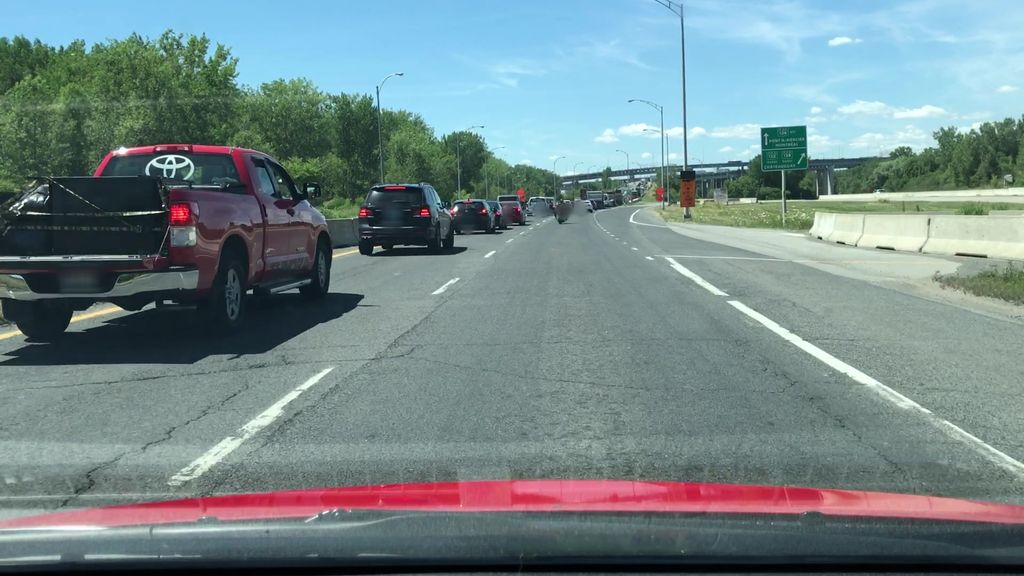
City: montreal